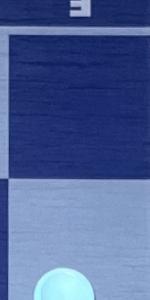
Label: Empty